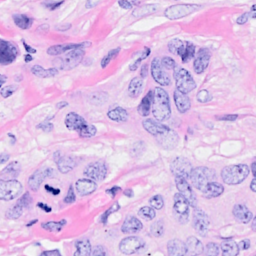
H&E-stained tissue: Breast